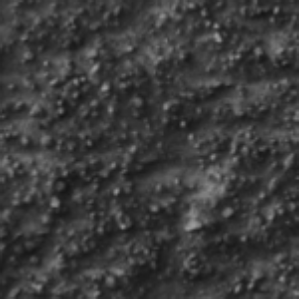
Label: frost